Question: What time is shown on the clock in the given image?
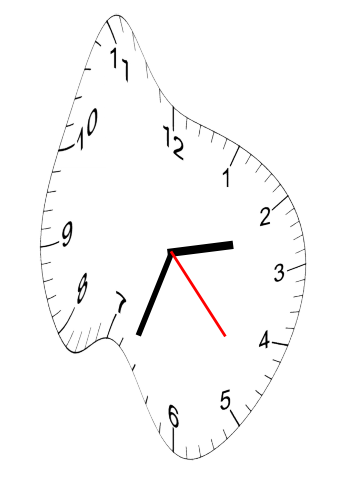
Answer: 02:33:23